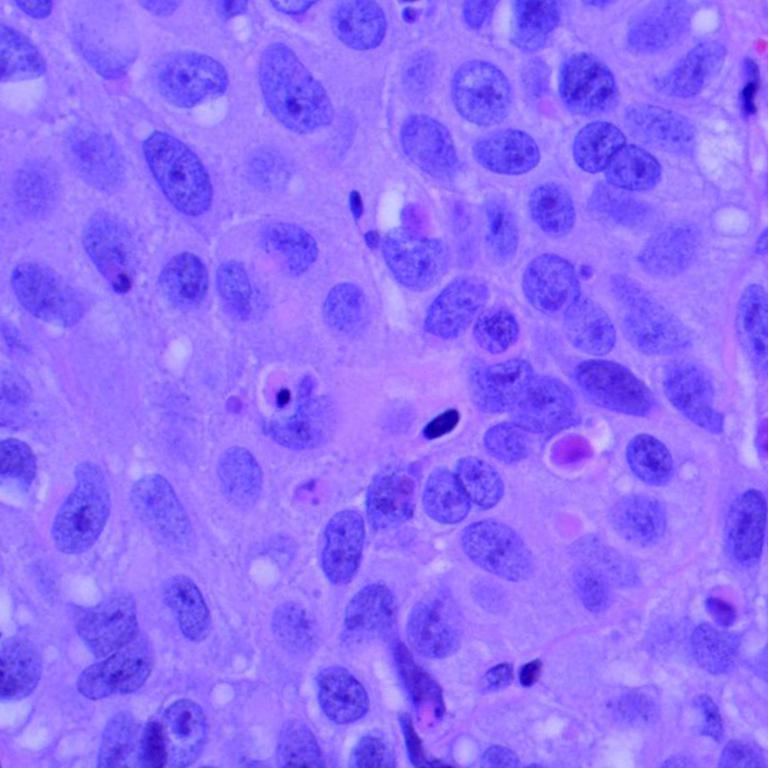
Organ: lung
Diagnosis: squamous carcinomas